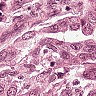
Metastatic tissue present: yes